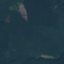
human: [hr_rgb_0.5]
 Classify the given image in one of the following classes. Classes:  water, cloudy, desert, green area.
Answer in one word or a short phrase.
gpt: green area